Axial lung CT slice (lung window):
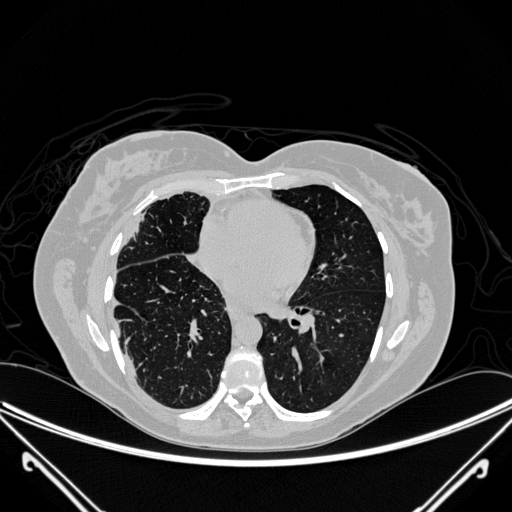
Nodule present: no